Question:
The requirement is a piece of code which can count instances of a string i.e(ABC,DEF,GHK), based on if they are present in a colored cell or not and put the results in a cell below as shown .
Can anyone please advise?
I tried a sample code
'''
Sub Color()
Dim varCounter As String
Dim color As Integer
Dim nocolor As Integer
Range("E5").Select
color= 0
nocolor= 0
Do Until Selection.Value = ""
If Selection.Font.Color = RGB(255, 0, 0) Then
color= color+ 1
Else
nocolor= nocolor+ 1
End If
Selection.Offset(1, 0).Select
Loop
Range("E47").Select
Selection.Value = no
Range("E48").Select
Selection.Value = color
End Sub
'''
This a very simple code which check if the text font is colored or not , buut I couldn't find anything which check for the background color of the cell.
I also tried excel formula , but that with that I can only search for text and count , it doesn't count based on background color of the cell.
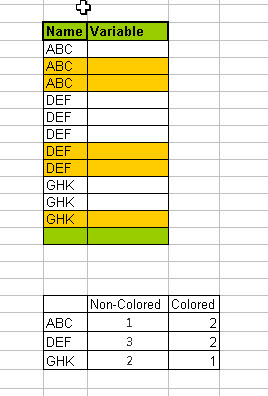
Answer: Here's a simple user-defined function. You can put it in a regular module. You can then call it from any worksheet in the workbook it's in:
'''
Public Function CountByColorAndText(rng As Excel.Range, SearchText As String, CountColored As Boolean) As Long
Dim cell As Excel.Range
Dim CellCount As Long
For Each cell In rng
If cell.Value = SearchText Then
If (cell.Interior.ColorIndex = -4142 And Not CountColored) Or _
(cell.Interior.ColorIndex <> -4142 And CountColored) Then
CellCount = CellCount + 1
End If
End If
Next cell
CountByColorAndText = CellCount
End Function
'''
It takes three arguments: the range to evaluate, the string to search for and whether you're counting colored (or uncolored) cells:

So, above, in column E the formula is:
'''
=CountByColorAndText($A$2:$A$13,$D3,FALSE)
'''
In column F it's the same except the last argument, 'CountColored' is 'TRUE'.
I don't write many user-defined functions, so somebody may come along and point out problems or improvements.